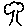
Label: tree